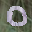
Label: 0